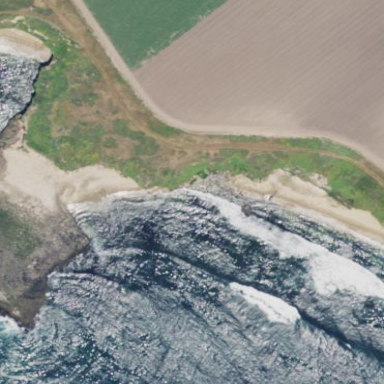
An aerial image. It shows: Beautiful beach with natural surroundings.